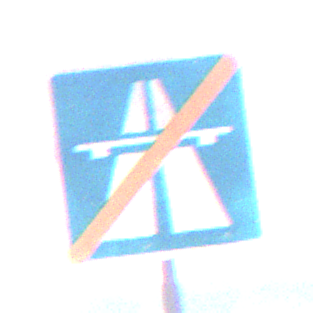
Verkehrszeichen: EndeAutbahn
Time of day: MorningAfternoon
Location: Outdoor (Nature)
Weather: Clear
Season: NotSpecified
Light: Natural